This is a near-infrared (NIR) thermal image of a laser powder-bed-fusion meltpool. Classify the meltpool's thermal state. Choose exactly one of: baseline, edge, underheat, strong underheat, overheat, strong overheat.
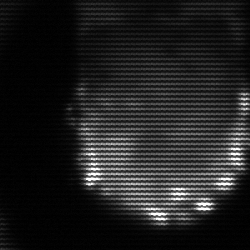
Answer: baseline